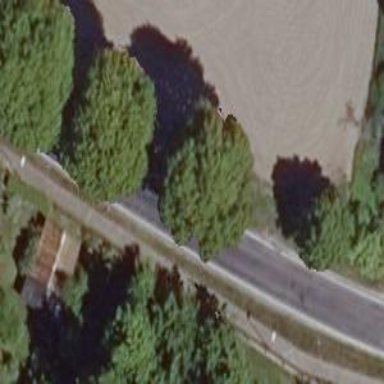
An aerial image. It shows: Row of trees in natural setting.